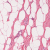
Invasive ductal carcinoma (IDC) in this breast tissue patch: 0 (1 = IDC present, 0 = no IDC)